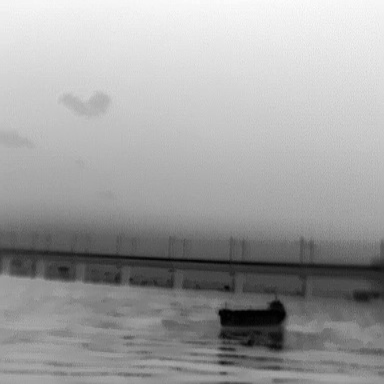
There is a liner in the infrared image.